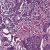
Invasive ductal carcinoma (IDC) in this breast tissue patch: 1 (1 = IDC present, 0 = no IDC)